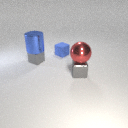
small gray metal cube below large blue metal cylinder